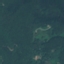
Land use / land cover: Forest